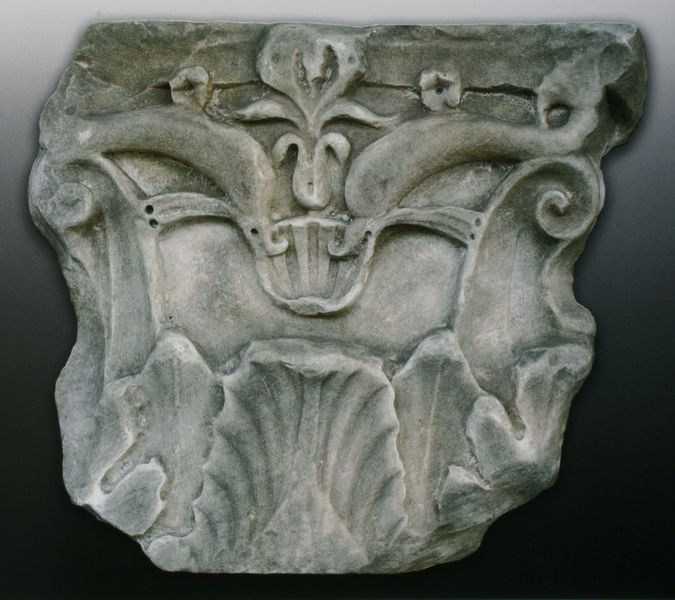
Titel: Lisenenkapitell, verziert mit Delphinen
Künstler: Römisch
Standort: Padua
Institution: Museo Archeologico
Schlagwörter: blätter, wasser, weiß, blume, blumen, grau, marmor, schwarz, blüte, tier, muster, ornament, architektur, stein, horn, vögel, figur, blatt, pflanzen, renaissance, delphin, ranken, skulptur, relief, welle, wellen, weis, blümchen, pilaster, detail, symmetrie, floral, ornamente, verzierung, stuck, plastik, foto, komposit, ruine, antike, lilie, kapitell, fragment, wappen, fisch, voluten, schwertlilie, sandstein, ionisch, antik, volute, muschel, gips, fische, mamor, kapitel, lisenen, akanthus, akantus, arkanthus, kringel, ausgrabung, akkanthus, palmette, beschädigt, delfine, delphine, delfin, bruchstück, fundstück, grabung, steinern, akantusblatt, antefix, atntik, bauglied, kompositkapitell, gemeiselt, gemeisselt, pflamze